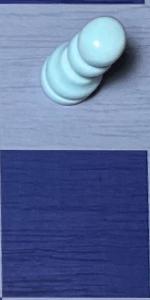
Label: Empty